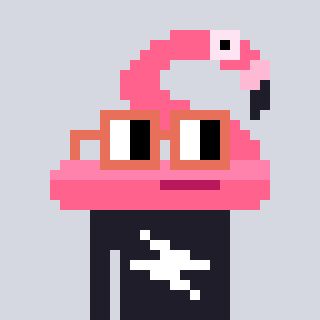
a pixel art character with square orange glasses, a flamingo-shaped head and a grayscale-colored body on a cool background